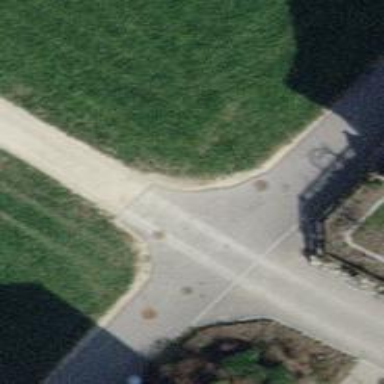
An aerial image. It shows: Paved footway.